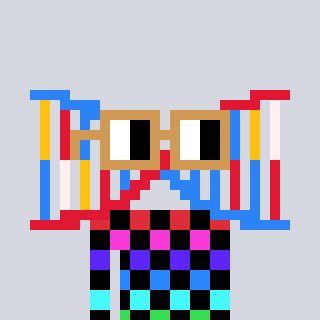
a pixel art character with square brown glasses, a dna-shaped head and a grayscale-colored body on a cool background